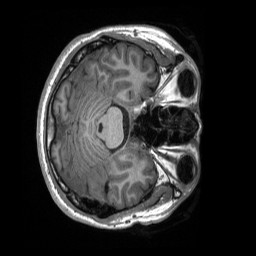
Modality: T1w
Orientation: axial
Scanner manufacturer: siemens
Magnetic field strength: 3 T
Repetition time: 2.3 s
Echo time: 0.00232 s